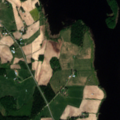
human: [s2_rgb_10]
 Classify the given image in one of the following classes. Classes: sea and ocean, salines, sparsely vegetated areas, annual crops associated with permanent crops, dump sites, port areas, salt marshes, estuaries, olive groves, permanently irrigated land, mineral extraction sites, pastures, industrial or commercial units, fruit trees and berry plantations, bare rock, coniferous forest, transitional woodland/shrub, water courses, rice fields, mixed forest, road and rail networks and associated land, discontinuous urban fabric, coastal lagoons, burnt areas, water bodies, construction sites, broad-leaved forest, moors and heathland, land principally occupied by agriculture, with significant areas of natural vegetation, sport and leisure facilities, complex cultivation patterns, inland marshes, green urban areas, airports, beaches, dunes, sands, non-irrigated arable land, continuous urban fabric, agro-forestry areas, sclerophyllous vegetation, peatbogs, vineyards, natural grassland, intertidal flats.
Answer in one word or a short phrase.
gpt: non-irrigated arable land, land principally occupied by agriculture, with significant areas of natural vegetation, mixed forest, transitional woodland/shrub, water bodies